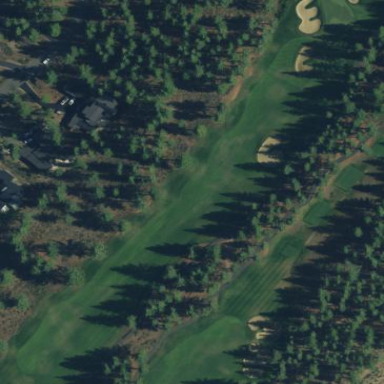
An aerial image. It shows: Golf fairway surrounded by grass.